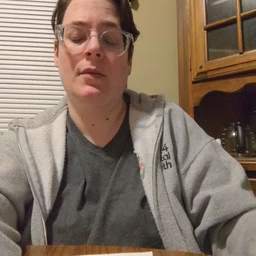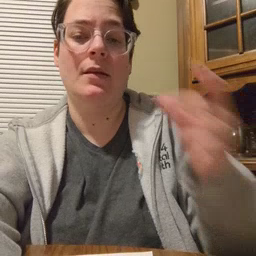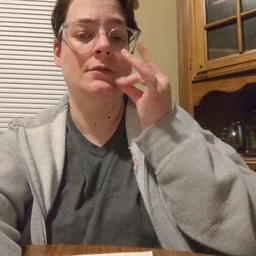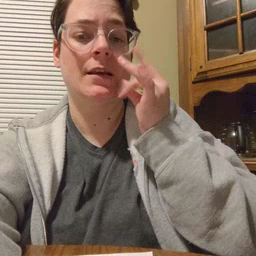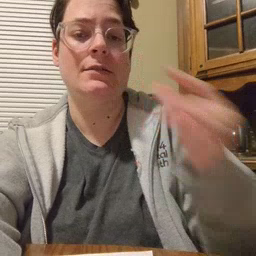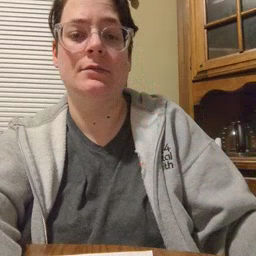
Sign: snack